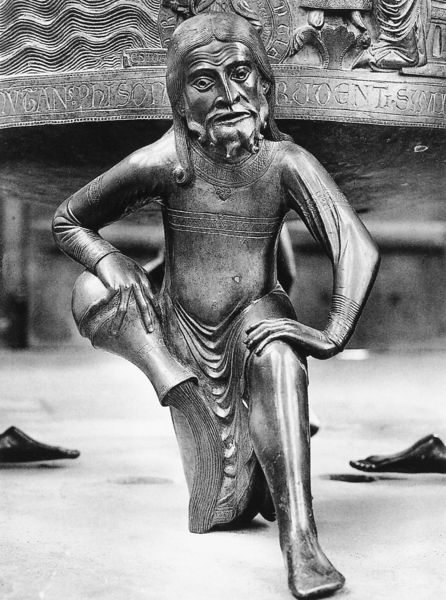
Titel: Taufbecken im Hildesheimer Dom
Standort: Hildesheim, Dom (EU - D - Nds)
Schlagwörter: fuß, hand, kopf, mann, wasser, sitzen, finger, mund, nase, stirn, bart, arm, arme, augen, bärtig, falten, vollbart, kirche, figur, gewand, haare, sitzend, krug, skulptur, vase, bein, schrift, wein, detail, inschrift, metall, bronze, plastik, knie, aufstützen, foto, gefäß, schwarzweiß, knien, stirnfalten, runzeln, flüssigkeit, christus, jesus, jesus christus, knieend, knieen, romanik, erlöser, kniet, weinkrug, bronce, messias, stirnrunzeln, gottessohn, wassermann, sohn gottes, christkind, ausschütten, bartträger, christkönig, heilland, erretter, jesus von nazaret, stirnfslten